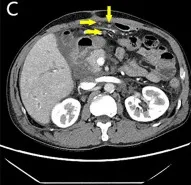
Contrast-enhanced CT images at first admission and 2 weeks after three cycles of chemotherapy. (D) New solid nodule in the right lung 2 weeks after the third cycle of chemotherapy.
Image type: radiology (ct)